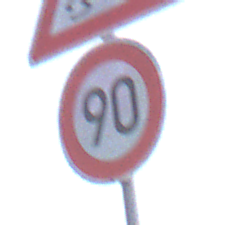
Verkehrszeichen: Geschwindigkeit90
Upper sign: SchleuderOderRutschgefahr
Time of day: SunriseSunset
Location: Outdoor (Suburban)
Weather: Clear
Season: NotSpecified
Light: Natural